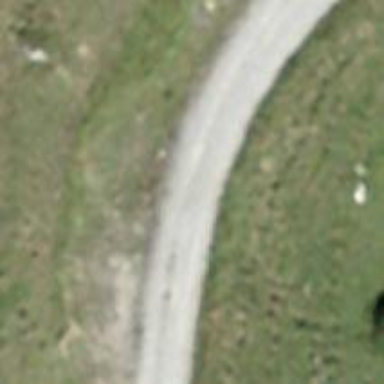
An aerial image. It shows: Gravel track with grade 2 tracktype.